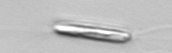
Label: Chrysochromulina